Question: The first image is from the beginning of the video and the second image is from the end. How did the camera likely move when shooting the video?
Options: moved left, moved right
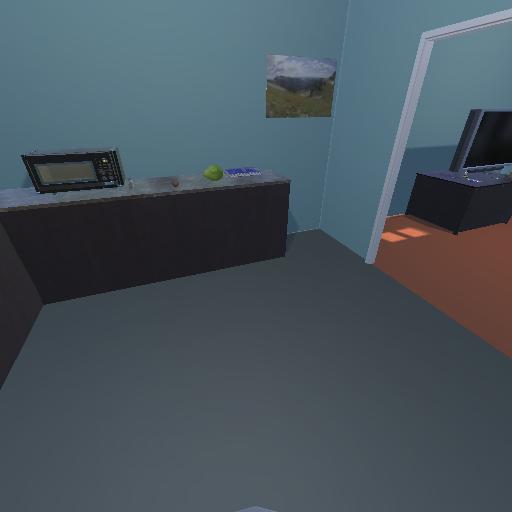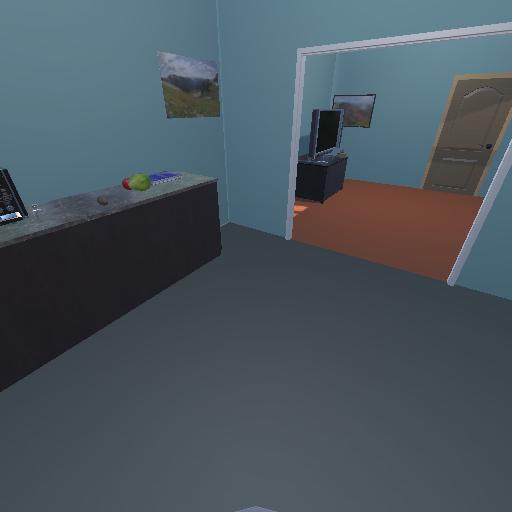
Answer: moved left